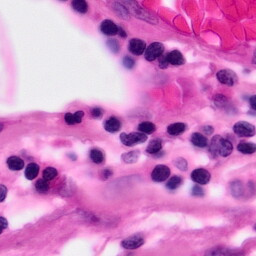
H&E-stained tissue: Pancreatic